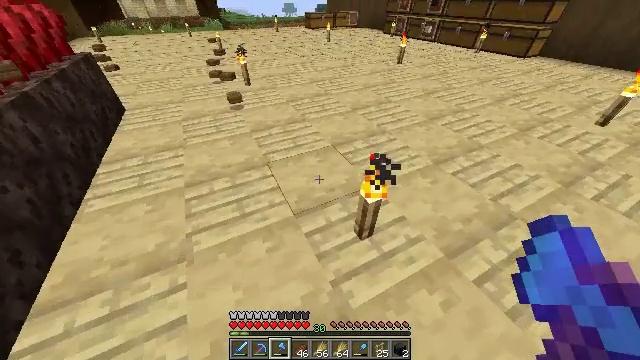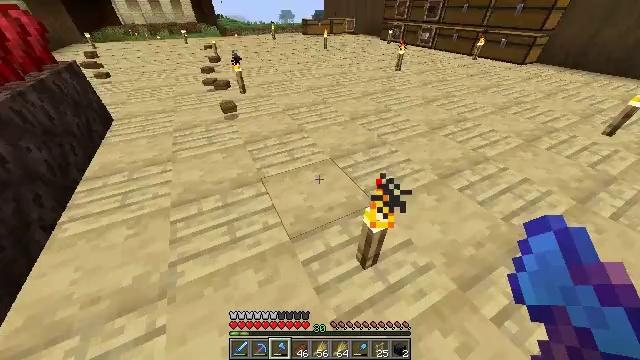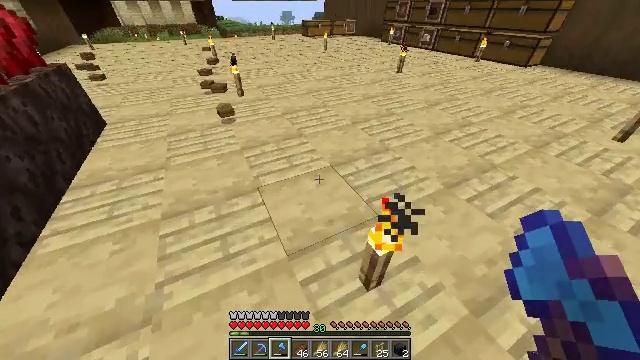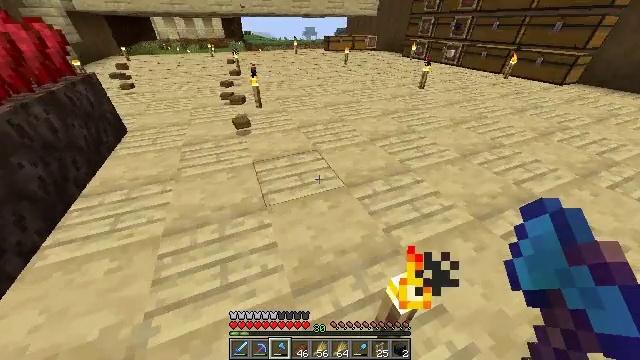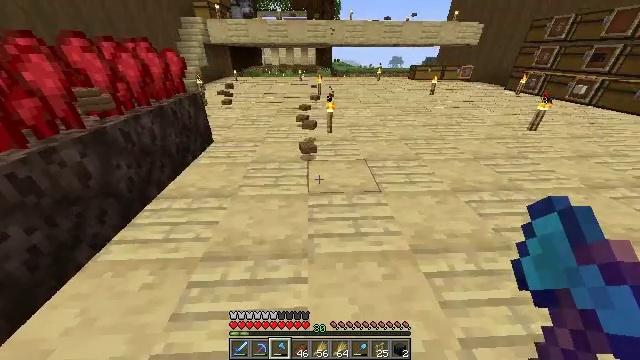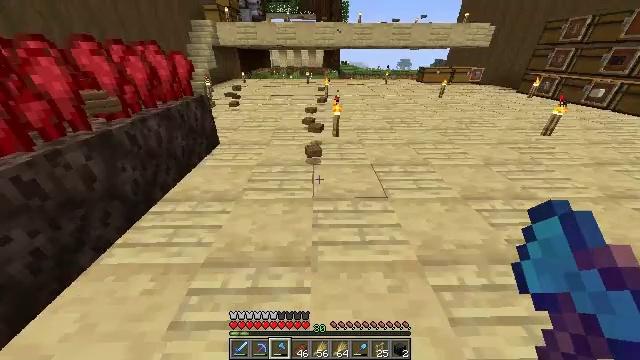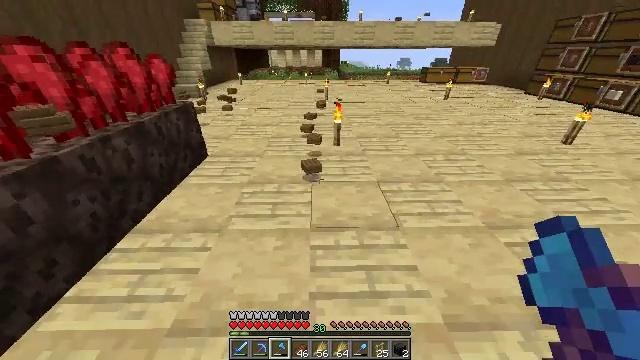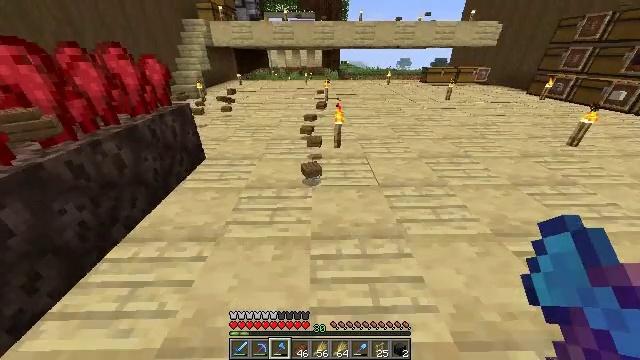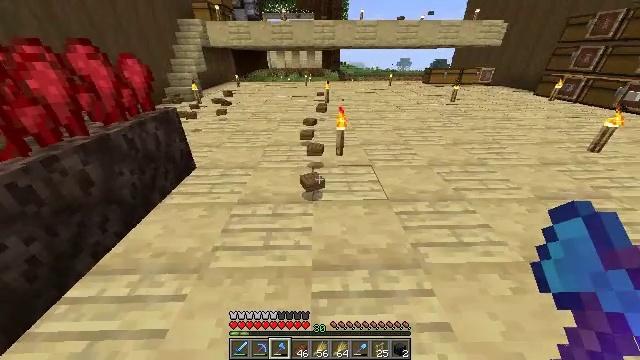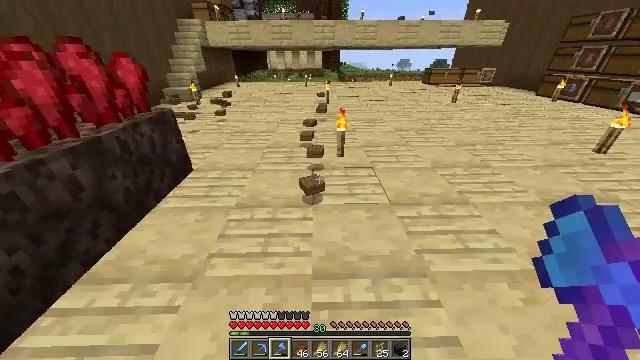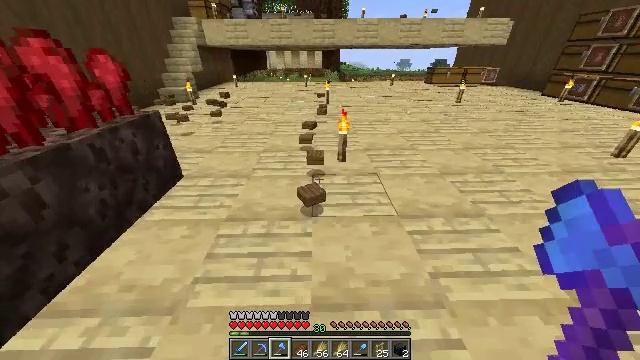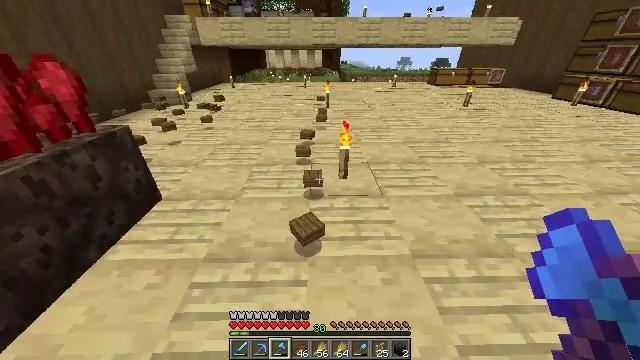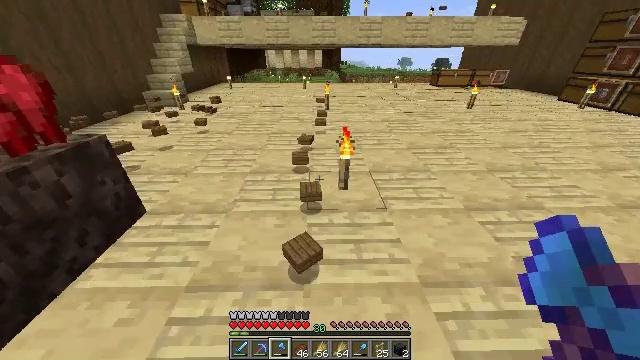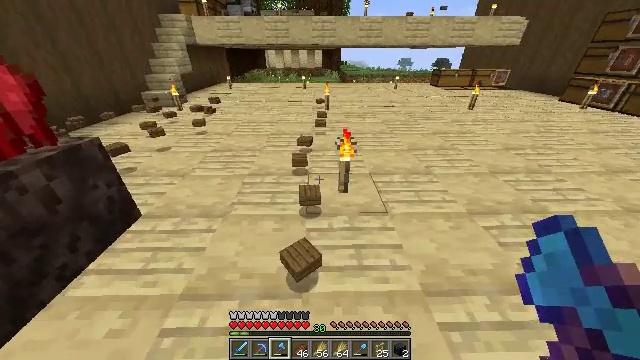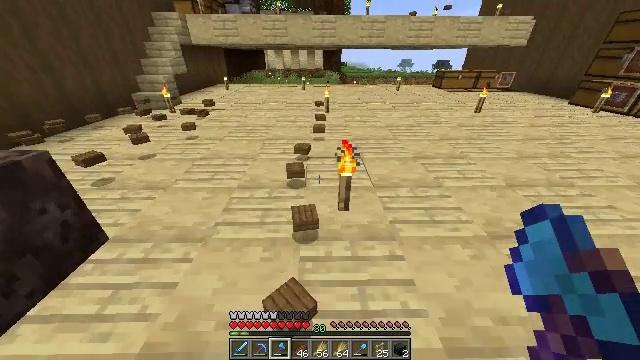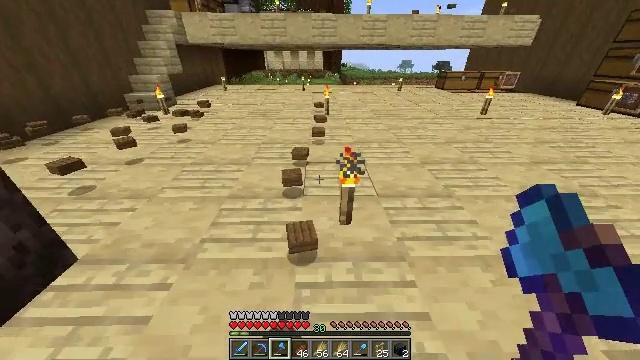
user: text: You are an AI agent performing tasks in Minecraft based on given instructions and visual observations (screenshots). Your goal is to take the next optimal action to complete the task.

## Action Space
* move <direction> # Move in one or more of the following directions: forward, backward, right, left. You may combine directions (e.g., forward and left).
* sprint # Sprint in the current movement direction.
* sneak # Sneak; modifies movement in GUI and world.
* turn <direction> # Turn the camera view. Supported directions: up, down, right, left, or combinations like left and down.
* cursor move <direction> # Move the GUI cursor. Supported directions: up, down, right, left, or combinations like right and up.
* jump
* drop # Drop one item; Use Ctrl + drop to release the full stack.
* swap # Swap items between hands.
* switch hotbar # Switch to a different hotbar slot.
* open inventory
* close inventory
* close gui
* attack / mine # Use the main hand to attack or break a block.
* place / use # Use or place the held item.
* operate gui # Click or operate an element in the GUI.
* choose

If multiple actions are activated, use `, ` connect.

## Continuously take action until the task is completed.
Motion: motion action
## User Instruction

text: Attack the stripped spruce log to gather it.
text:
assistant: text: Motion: move forward, sprint, turn up
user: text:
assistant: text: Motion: move forward, sprint
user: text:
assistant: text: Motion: move forward, sprint, turn left and up
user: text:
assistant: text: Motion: move forward, sprint, turn left and up
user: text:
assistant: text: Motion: move forward, sprint, turn left
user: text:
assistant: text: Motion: move forward, sprint
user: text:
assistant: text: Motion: move forward, sprint
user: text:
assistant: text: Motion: move forward, sprint
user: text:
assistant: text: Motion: move forward, sprint
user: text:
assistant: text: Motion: move forward, sprint
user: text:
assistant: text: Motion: move forward, sprint
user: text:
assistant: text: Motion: move forward, sprint
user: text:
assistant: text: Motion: move forward, sprint
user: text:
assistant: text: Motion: move forward, sprint
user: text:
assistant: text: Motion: move forward, sprint
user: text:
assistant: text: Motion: move forward, sprint
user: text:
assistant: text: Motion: move forward, sprint
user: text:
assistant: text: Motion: move forward, sprint
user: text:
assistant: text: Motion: move forward, sprint
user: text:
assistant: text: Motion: move forward, sprint
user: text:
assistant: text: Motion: move forward, sprint
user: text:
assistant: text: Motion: move forward, sprint
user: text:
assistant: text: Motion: move forward, sprint
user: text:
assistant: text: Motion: move forward, sprint
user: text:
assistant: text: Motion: move forward, sprint
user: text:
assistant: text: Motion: move forward, sprint
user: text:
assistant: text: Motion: move forward, sprint
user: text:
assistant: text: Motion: move forward, sprint
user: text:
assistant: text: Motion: move forward, sprint
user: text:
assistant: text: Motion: move forward, sprint